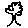
Label: tree